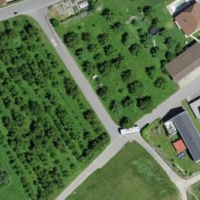
EUNIS habitat code: 55
Species observed at this site:
Potentilla recta